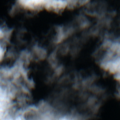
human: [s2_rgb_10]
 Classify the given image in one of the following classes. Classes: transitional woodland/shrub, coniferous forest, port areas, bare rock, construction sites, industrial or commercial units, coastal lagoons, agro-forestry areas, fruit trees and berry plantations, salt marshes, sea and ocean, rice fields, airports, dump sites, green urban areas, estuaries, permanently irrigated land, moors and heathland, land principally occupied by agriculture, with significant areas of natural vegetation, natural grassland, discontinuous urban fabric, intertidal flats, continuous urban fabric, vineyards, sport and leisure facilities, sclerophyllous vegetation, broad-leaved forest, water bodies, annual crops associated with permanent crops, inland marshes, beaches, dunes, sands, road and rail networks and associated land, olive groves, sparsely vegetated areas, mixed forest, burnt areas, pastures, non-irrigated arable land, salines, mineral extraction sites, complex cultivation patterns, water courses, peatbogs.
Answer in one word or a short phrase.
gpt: sea and ocean